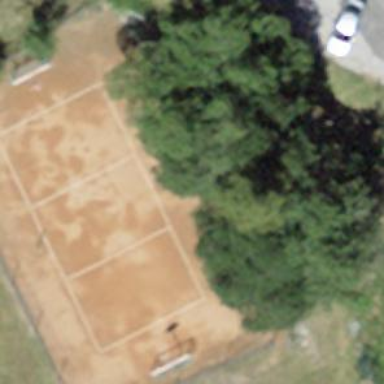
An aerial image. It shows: Multi-sport clay pitch for leisure land activities.